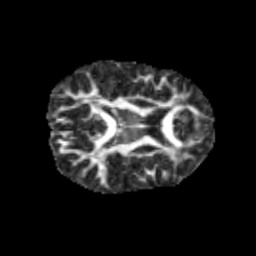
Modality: FA
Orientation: axial
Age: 11
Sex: male
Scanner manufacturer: siemens
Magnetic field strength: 3 T
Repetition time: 3.8 s
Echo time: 0.07 s